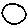
Label: circle